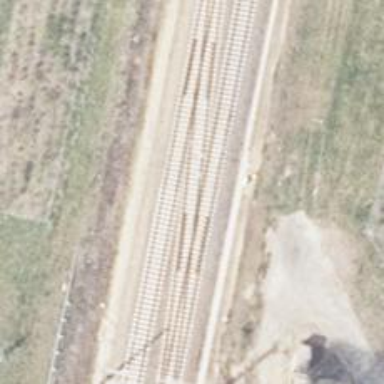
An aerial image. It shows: Railway with electrified contact lines.